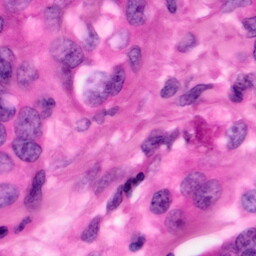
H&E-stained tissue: Pancreatic